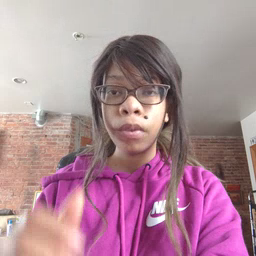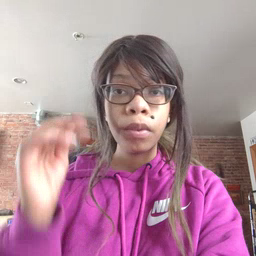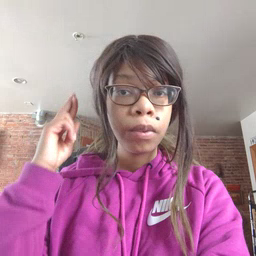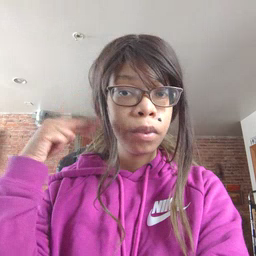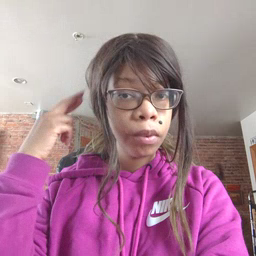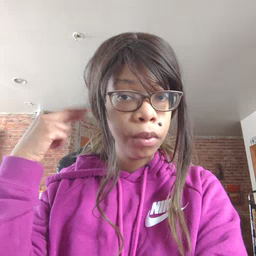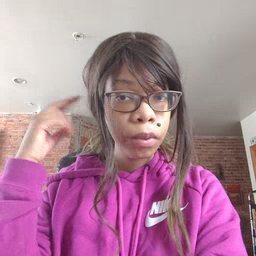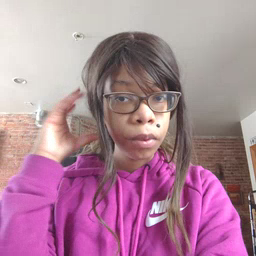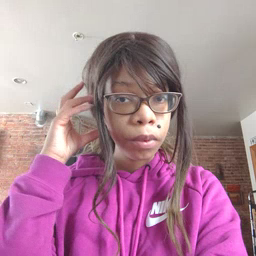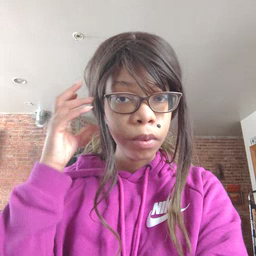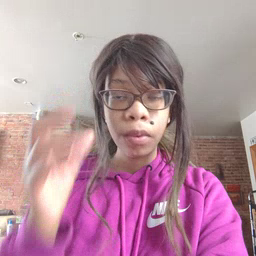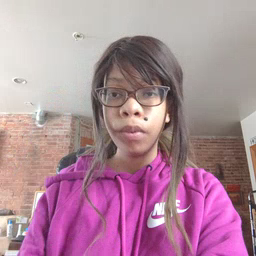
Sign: radio